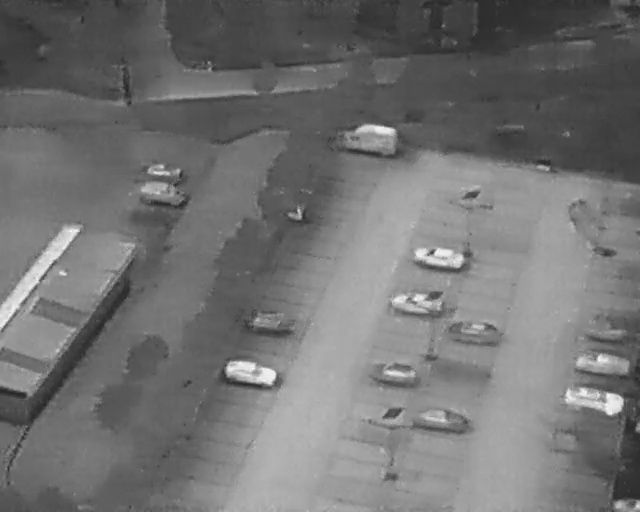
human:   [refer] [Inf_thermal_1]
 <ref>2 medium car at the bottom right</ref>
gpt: <box>[[90, 72, 94, 83, 8], [92, 65, 95, 75, 5]]</box>

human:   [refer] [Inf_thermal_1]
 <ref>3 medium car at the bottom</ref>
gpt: <box>[[37, 67, 41, 77, 8], [59, 67, 62, 77, 8], [67, 76, 70, 86, 8]]</box>

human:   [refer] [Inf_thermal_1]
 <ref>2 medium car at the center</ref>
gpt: <box>[[66, 45, 70, 55, 8], [63, 53, 66, 63, 8]]</box>

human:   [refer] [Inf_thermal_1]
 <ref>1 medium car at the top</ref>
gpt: <box>[[54, 21, 59, 33, 5]]</box>